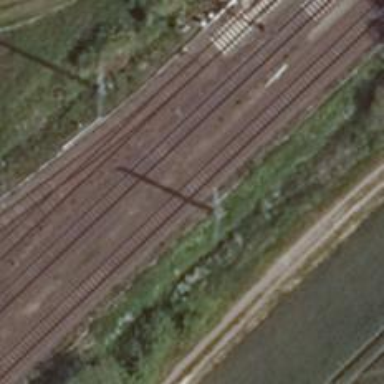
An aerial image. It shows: Railway milestone with catenary mast.